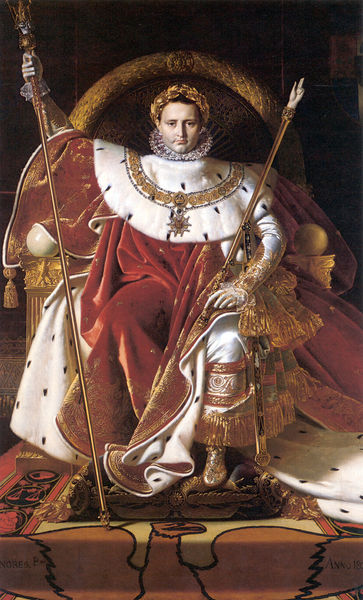
Titel: Napoléon sur le Trône impérial en costume de Sacre, Napoleon auf dem Kaiserthron im Krönungsornat
Künstler: Jean Auguste Dominique Ingres
Standort: Paris
Institution: Musée de l'Armée
Schlagwörter: adler, fuß, gemälde, hand, mann, schatten, umhang, weiß, ocker, sitzen, braun, frankreich, handschuh, handschuhe, hintergrund, licht, orange, schwarz, stuhl, rot, beige, muster, teppich, falten, gesicht, hermelin, kragen, pelz, samt, bild, bildnis, portrait, porträt, fransen, gewand, gold, kordeln, mantel, pose, reich, sessel, sitzend, borte, krone, rund, fell, herrschaft, bogen, stab, kette, kaiser, kissen, könig, lanze, thron, falte, polster, robe, stufe, quaste, podest, abbild, fussboden, schwert, kugel, napoleon, orden, posieren, herrscher, nerz, trohn, gewirkt, schuh, kranz, lorbeer, lorbeerkranz, verziert, halbrund, stäbe, krönung, adelig, speer, golden, herrscherporträt, prunk, david, kostbar, purpur, herrscherportrait, insignien, krönungsmantel, ornat, zepter, quasten, szepter, franzose, weltkugel, bekränzt, inthronisation, zeichnug, herrscherbildnis, musster, ornement, attribute, lohrbeerkranz, hermlin, ornemente, rott, napoleon bonaparte, lorberkranz, hermelinkragen, lorber, napolron, s, a, q